Interaction volume radius: 5 \u00c5
Interaction volume height: 15 \u00c5
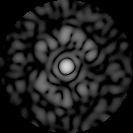
Disorder parameter: 0.7079